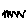
Label: zigzag